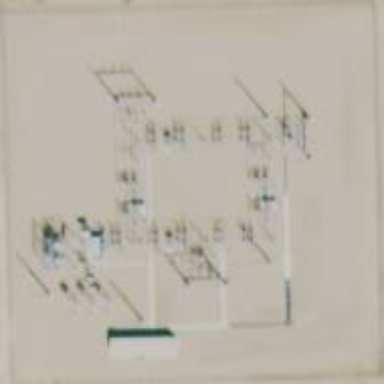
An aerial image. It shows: Power substation.